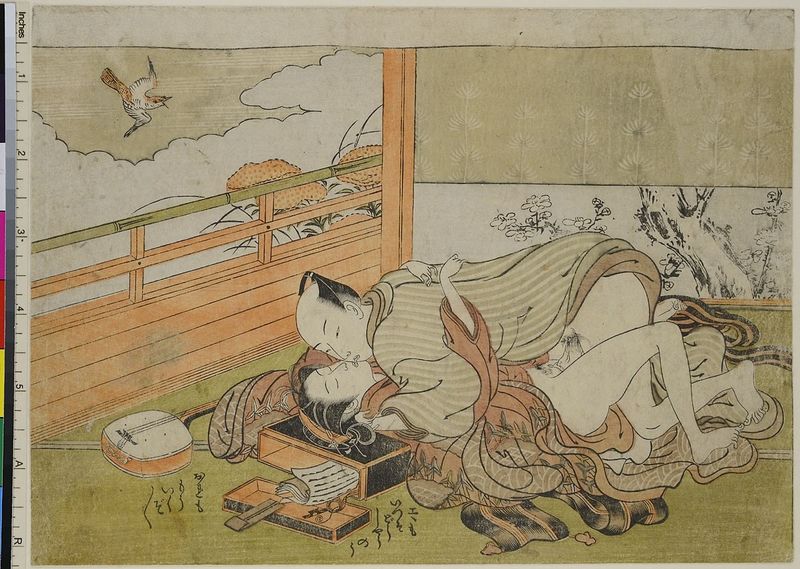
Künstler: Isoda Kory&#x16B;sai
Standort: Hamburg
Institution: Museum für Kunst und Gewerbe Hamburg
Schlagwörter: akt, mann, vogel, wolken, blumen, frau, wand, paar, gitarre, holzschnitt, japan, schrift, geländer, draußen, sex, druckgraphik, druckgrafik, asiatisch, china, liebespaar, zeit, lineal, farbholzschnitt, osten, kimono, kuckuck, asiatica, geschlechtsverkehr, edo, saiteninstrumente, koitus, reproduktionen, druckerzeugnisse, vögel, shamisen, shunga